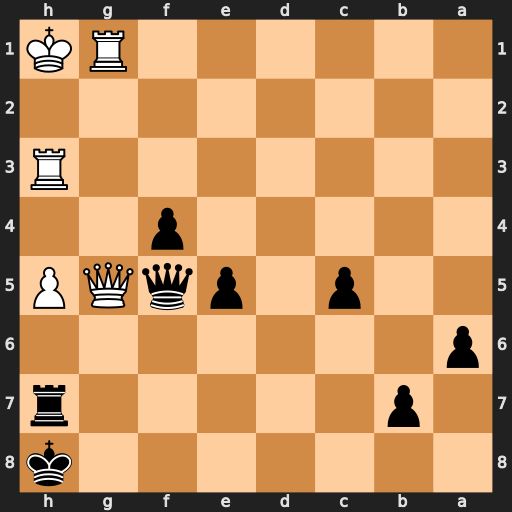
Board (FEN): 7k/1p5r/p7/2p1pqQP/5p2/7R/8/6RK
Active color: b
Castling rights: -
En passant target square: -
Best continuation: Qxh3#